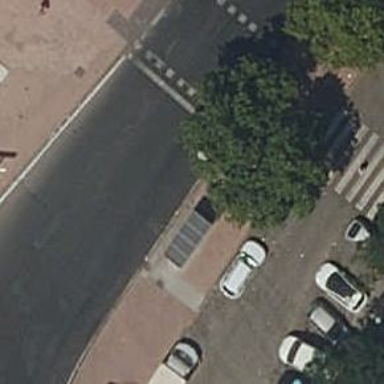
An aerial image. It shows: Bus stop with platform for public transport.